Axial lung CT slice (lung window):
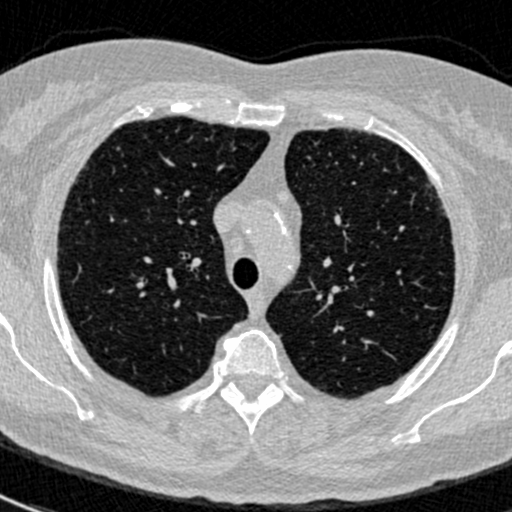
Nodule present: no